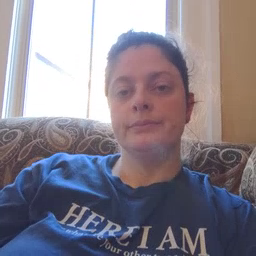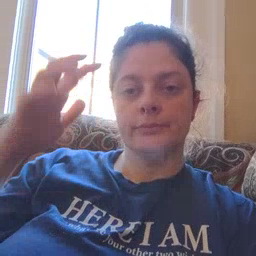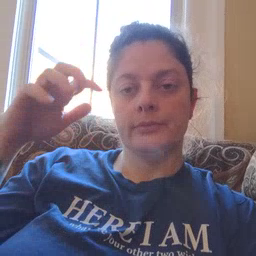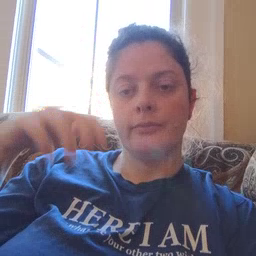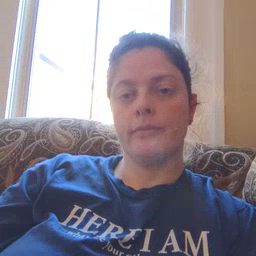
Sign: rain